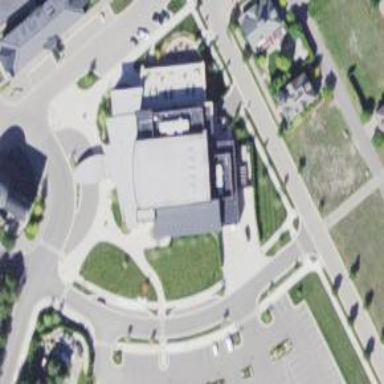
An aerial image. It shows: Arts centre housed inside building.